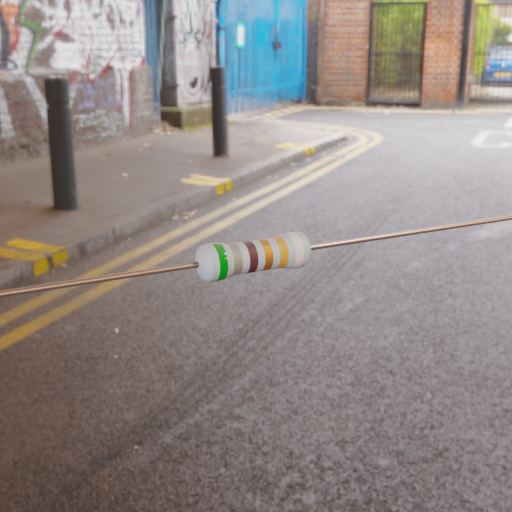
Resistor colour bands (in order): green, silver, brown, gold, gold, white